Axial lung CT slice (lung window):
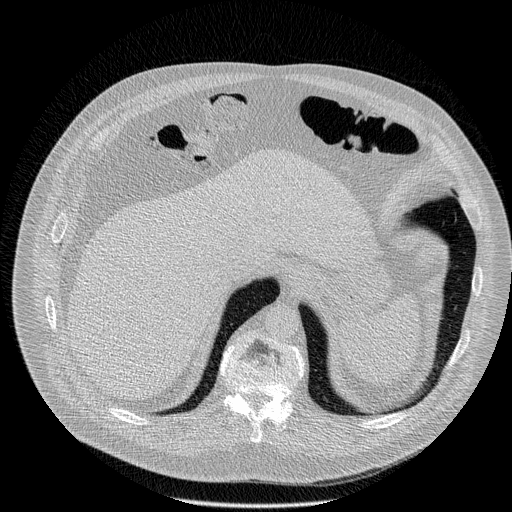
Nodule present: no